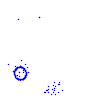
Particle: kaon